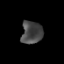
Tissue: prostate
Cell type: T cells
Senescence score: 0.3467
Nuclear area (px): 466
Mean DAPI intensity: 71.876